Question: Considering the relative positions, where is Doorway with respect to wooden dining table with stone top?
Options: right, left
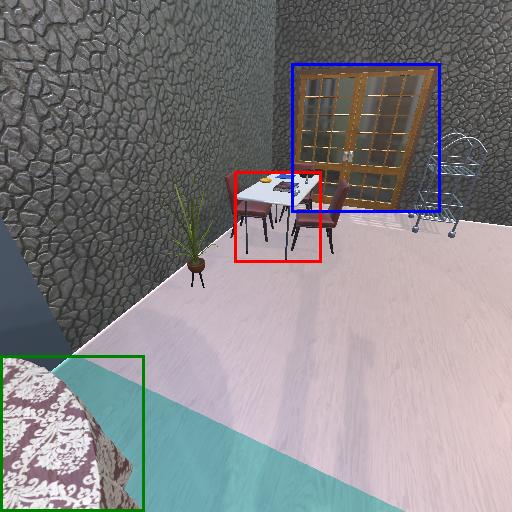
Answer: right